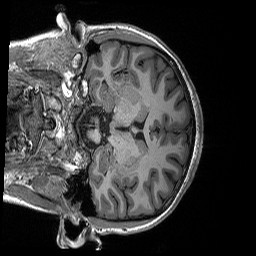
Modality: T1w
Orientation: coronal
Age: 23
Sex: female